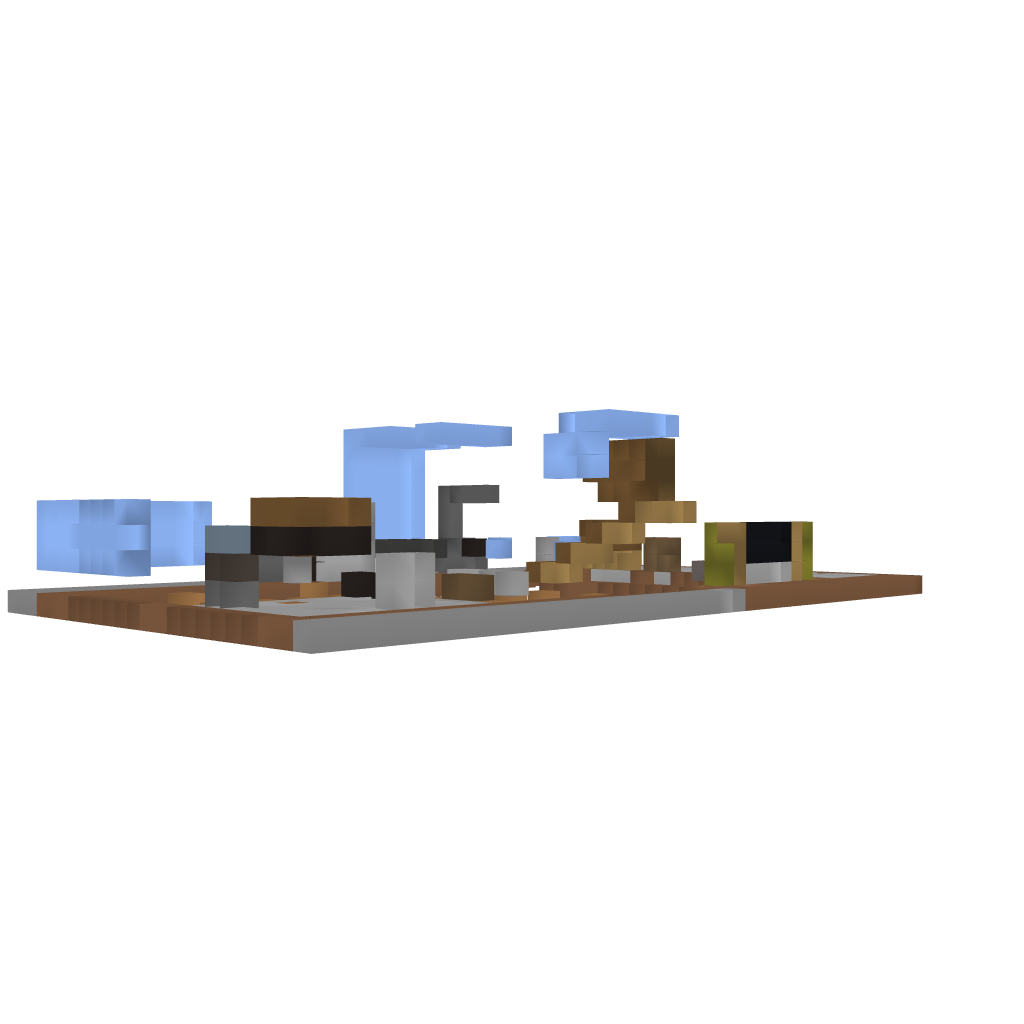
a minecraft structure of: modern house